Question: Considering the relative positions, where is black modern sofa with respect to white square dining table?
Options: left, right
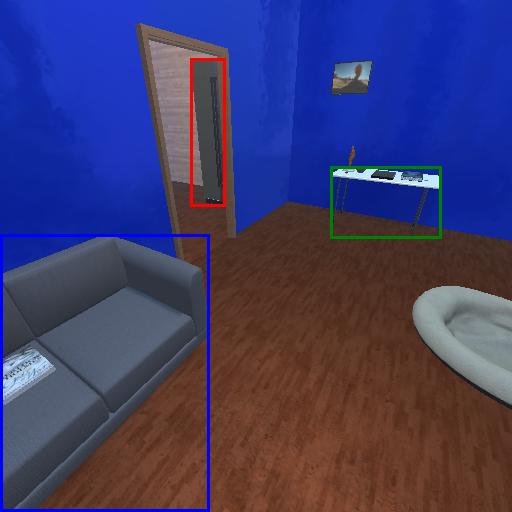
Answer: left